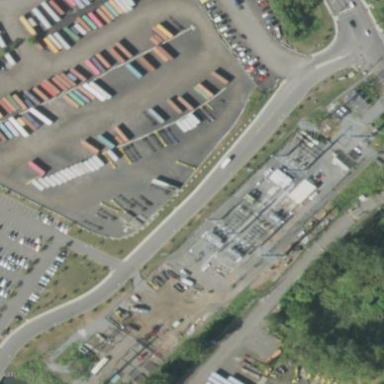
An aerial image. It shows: There is distribution substation enclosed by fence.